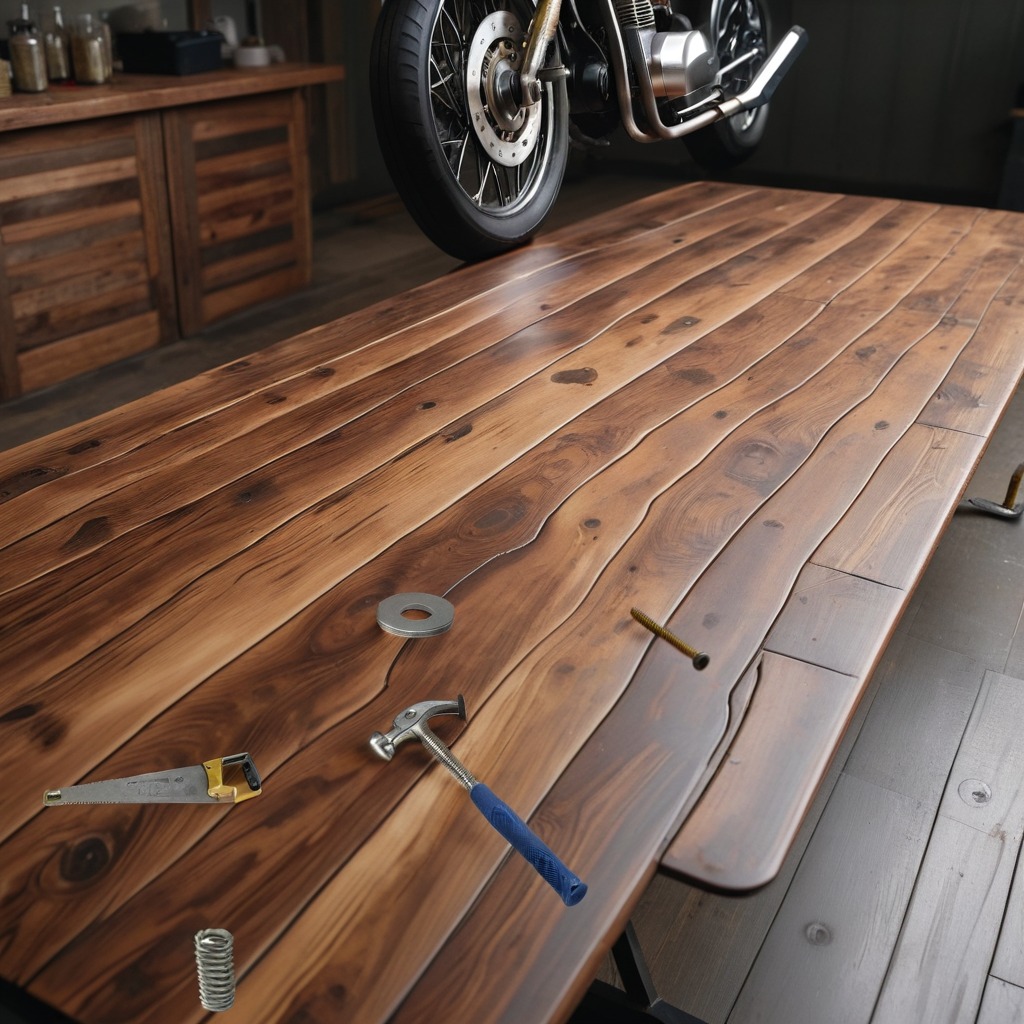
A flat metal washer, a hammer, a metal machine screw, a coiled metal spring, and a handheld metal saw are lying on an oil-spilled wooden table in a vintage motorcycle garage.